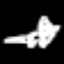
Label: frog